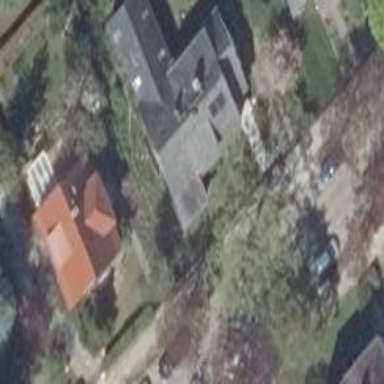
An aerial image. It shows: Detached building.